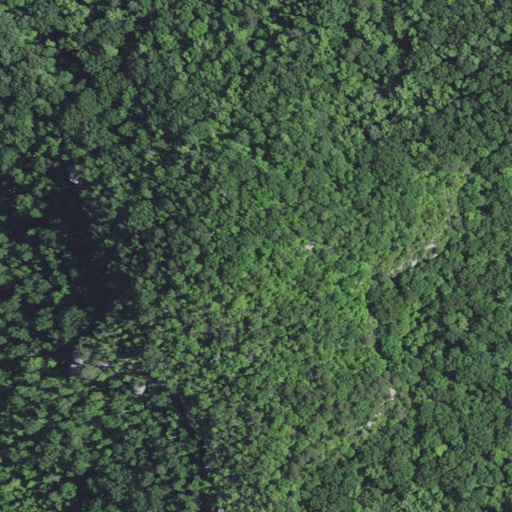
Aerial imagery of cliff(s) in Kentucky named Pound Cliff containing mixed forest and deciduous forest